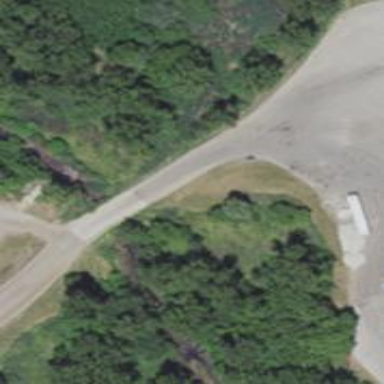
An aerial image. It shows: Service road on bridge.